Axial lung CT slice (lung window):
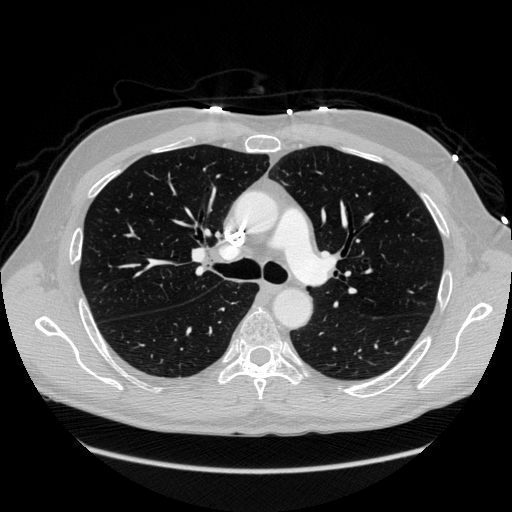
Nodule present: no